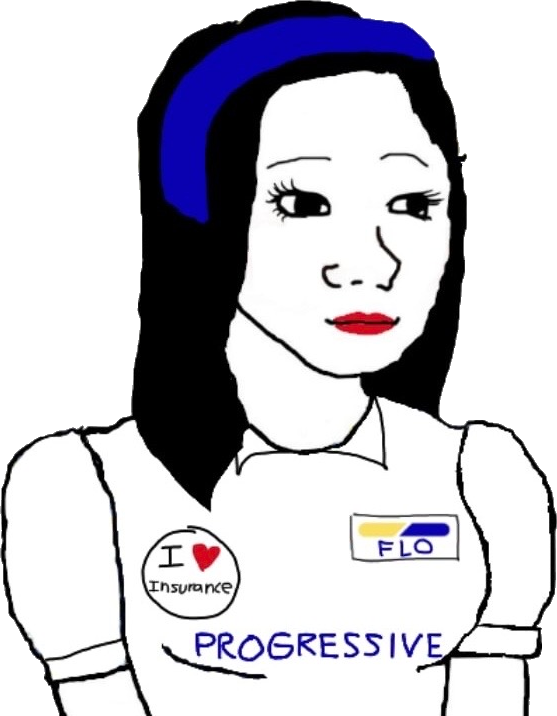
Label: 5_Trad_Wife